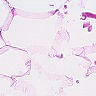
Metastatic tissue present: no